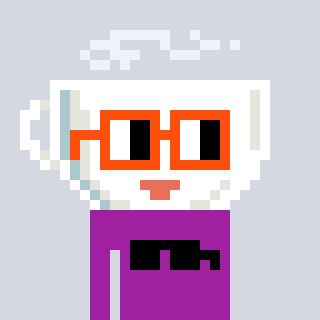
a pixel art character with square orange glasses, a mug-shaped head and a magenta-colored body on a cool background